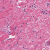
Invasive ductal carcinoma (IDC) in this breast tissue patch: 0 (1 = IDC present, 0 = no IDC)